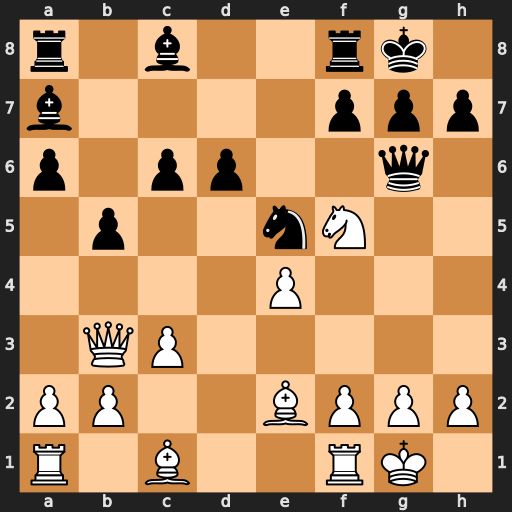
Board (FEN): r1b2rk1/b4ppp/p1pp2q1/1p2nN2/4P3/1QP5/PP2BPPP/R1B2RK1
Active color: w
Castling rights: -
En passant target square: -
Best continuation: Ne7+ Kh8 Nxg6+